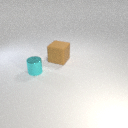
small cyan metal cylinder to the left of large brown rubber cube